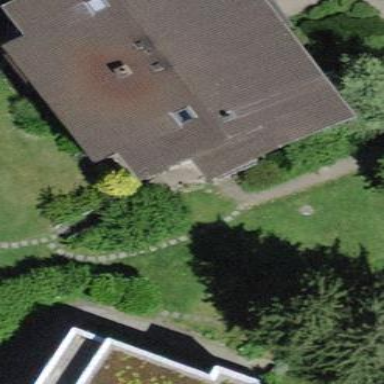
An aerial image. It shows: Residential building with gabled roof.